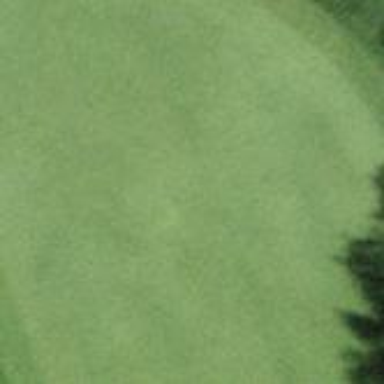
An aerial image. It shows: Green golf area with grass land use.